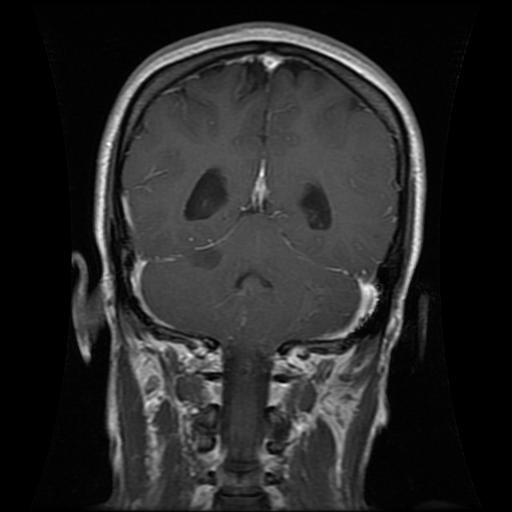
Label: glioma